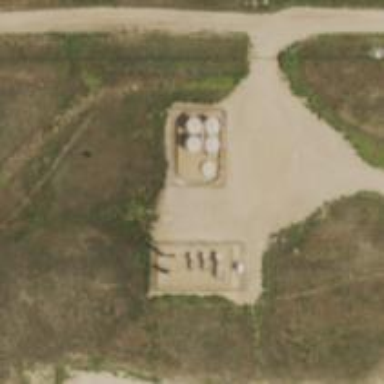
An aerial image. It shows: Storage tank that is man-made.